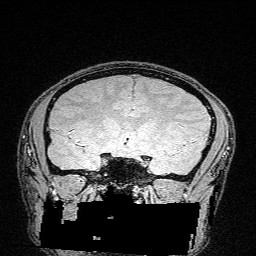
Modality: FLASH
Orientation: sagittal
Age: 26
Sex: male